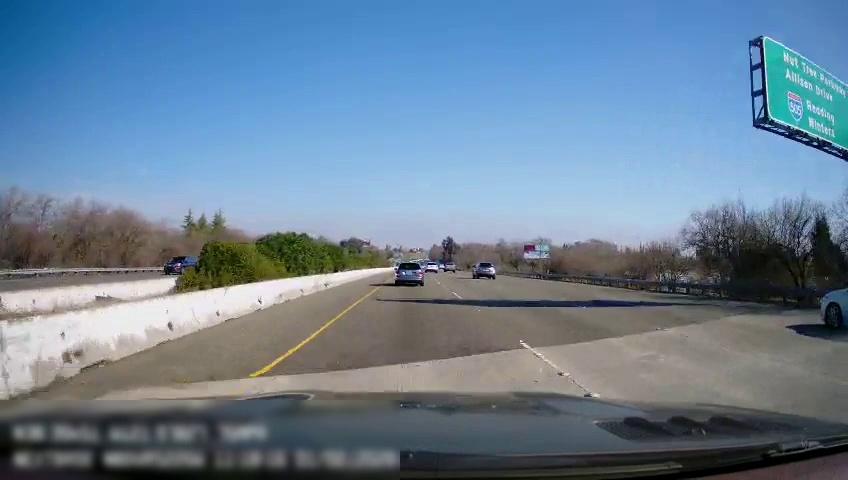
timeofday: Day
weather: Sunny
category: Drivable Space
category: Drivable Space
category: Vehicles | Car
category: Vehicles | SUV
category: Vehicles | SUV
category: Vehicles | Truck
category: Vehicles | Car
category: Vehicles | SUV
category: Lanes | Current Lane
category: Lanes | Current Lane
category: Lanes | Alternate Lane
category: Traffic | Signs